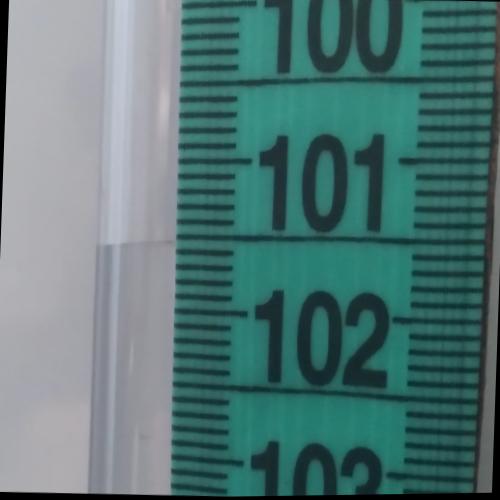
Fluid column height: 101.5 cm